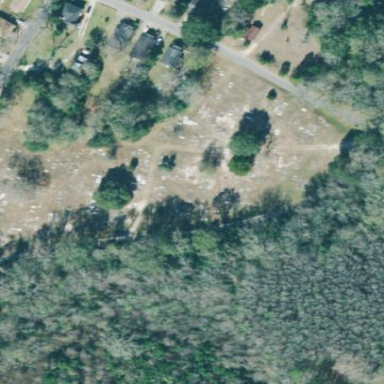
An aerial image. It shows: Cemetery.